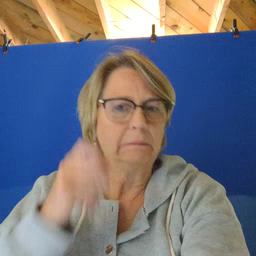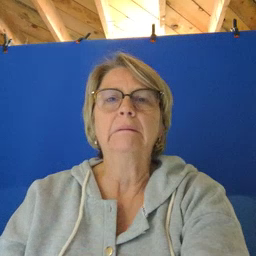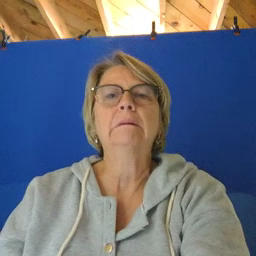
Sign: listen